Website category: jobs
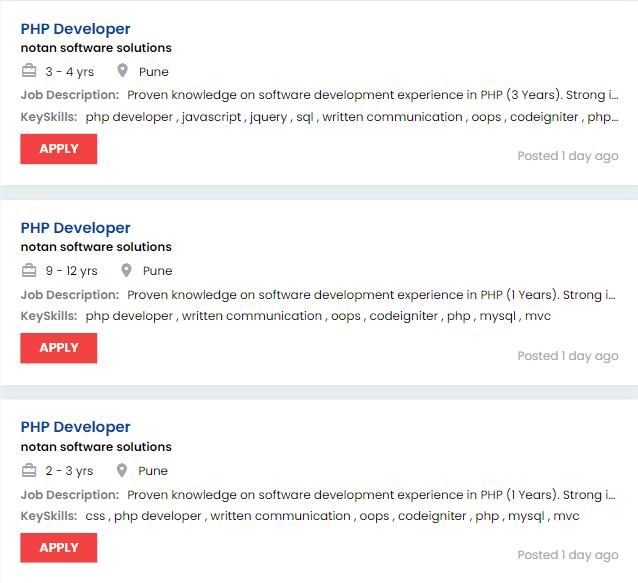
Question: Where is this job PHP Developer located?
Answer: Pune

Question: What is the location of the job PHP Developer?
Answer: Pune

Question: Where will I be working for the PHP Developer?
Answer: Pune

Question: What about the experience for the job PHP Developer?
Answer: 3 - 4 yrs

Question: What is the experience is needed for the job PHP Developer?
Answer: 3 - 4 yrs

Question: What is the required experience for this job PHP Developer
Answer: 3 - 4 yrs

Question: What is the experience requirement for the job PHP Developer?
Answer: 3 - 4 yrs

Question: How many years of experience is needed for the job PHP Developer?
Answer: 3 - 4 yrs

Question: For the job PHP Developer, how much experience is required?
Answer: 3 - 4 yrs

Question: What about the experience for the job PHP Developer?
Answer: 2 - 3 yrs

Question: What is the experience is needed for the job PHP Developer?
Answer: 2 - 3 yrs

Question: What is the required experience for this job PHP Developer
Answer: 2 - 3 yrs

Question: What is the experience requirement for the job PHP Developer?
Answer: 2 - 3 yrs

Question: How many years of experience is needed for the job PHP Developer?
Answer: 2 - 3 yrs

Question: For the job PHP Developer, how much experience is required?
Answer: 2 - 3 yrs

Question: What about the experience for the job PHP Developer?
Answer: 9 - 12 yrs

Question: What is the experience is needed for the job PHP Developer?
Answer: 9 - 12 yrs

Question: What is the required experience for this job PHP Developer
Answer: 9 - 12 yrs

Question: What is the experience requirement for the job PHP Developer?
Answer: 9 - 12 yrs

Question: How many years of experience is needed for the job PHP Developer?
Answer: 9 - 12 yrs

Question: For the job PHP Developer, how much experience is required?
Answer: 9 - 12 yrs

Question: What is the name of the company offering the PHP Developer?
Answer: notan software solutions

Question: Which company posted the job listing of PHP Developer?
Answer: notan software solutions

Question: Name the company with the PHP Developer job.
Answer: notan software solutions

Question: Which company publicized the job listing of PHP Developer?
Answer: notan software solutions

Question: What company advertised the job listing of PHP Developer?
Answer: notan software solutions

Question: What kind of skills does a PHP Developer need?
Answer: php developer , written communication , oops , codeigniter , php , mysql , mvc

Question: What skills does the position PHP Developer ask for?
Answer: php developer , written communication , oops , codeigniter , php , mysql , mvc

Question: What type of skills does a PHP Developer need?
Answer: php developer , written communication , oops , codeigniter , php , mysql , mvc

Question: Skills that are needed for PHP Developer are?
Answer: php developer , written communication , oops , codeigniter , php , mysql , mvc

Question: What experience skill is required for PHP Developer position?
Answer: php developer , written communication , oops , codeigniter , php , mysql , mvc

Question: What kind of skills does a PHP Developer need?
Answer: php developer , javascript , jquery , sql , written communication , oops , codeigniter , php , mysql , mvc

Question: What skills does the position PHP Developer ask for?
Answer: php developer , javascript , jquery , sql , written communication , oops , codeigniter , php , mysql , mvc

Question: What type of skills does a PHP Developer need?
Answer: php developer , javascript , jquery , sql , written communication , oops , codeigniter , php , mysql , mvc

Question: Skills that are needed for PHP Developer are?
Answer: php developer , javascript , jquery , sql , written communication , oops , codeigniter , php , mysql , mvc

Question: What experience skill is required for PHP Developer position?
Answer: php developer , javascript , jquery , sql , written communication , oops , codeigniter , php , mysql , mvc

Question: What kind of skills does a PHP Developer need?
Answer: css , php developer , written communication , oops , codeigniter , php , mysql , mvc

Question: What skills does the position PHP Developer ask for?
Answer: css , php developer , written communication , oops , codeigniter , php , mysql , mvc

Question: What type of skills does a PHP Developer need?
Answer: css , php developer , written communication , oops , codeigniter , php , mysql , mvc

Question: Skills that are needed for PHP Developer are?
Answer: css , php developer , written communication , oops , codeigniter , php , mysql , mvc

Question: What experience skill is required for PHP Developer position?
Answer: css , php developer , written communication , oops , codeigniter , php , mysql , mvc